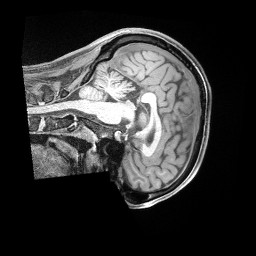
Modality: T1w
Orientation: sagittal
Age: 34
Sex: male
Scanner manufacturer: siemens
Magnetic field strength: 3 T
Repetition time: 2 s
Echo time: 0.00211 s